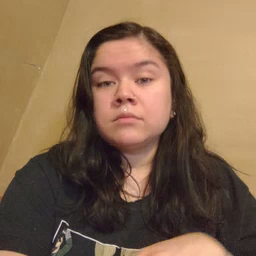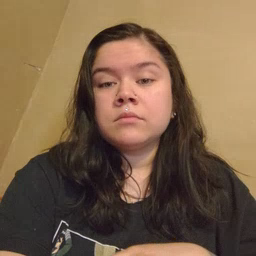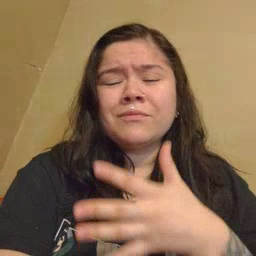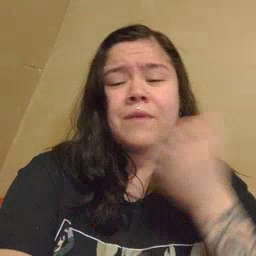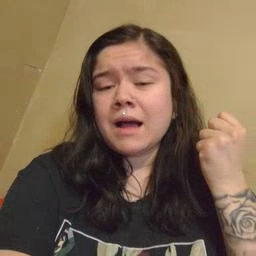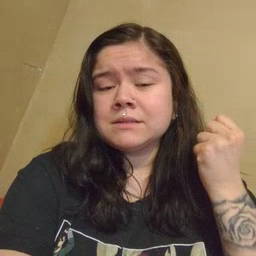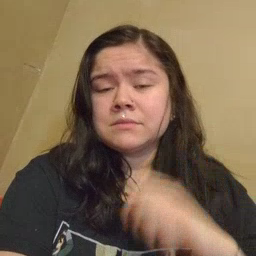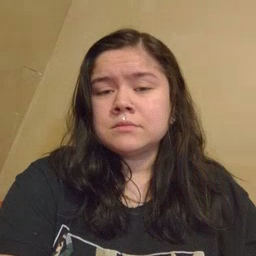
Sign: fast